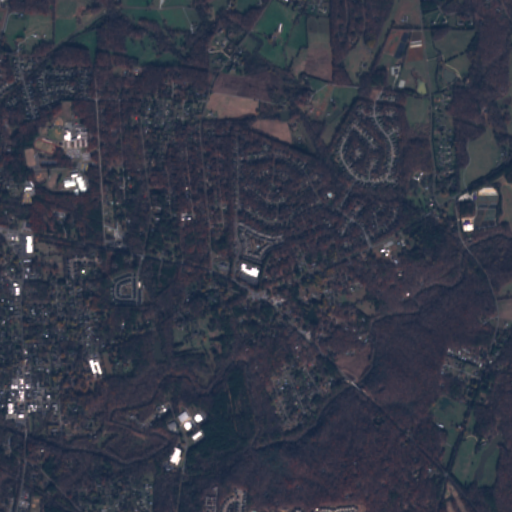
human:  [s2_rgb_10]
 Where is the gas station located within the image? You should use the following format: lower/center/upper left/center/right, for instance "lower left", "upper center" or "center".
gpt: The gas station is located in the center of the image.
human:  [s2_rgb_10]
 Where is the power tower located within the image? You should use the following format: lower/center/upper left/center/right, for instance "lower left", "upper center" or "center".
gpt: The power tower is located in the upper of the image.
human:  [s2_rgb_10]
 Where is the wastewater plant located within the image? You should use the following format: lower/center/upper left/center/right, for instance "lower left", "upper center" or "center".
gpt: The wastewater plant is located in the lower left of the image.
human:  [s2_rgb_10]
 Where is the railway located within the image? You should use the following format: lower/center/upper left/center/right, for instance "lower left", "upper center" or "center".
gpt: The railway is located in the lower left of the image.
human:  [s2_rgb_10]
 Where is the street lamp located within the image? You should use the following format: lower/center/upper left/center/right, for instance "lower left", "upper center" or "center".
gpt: The street lamp is located in the lower left of the image.
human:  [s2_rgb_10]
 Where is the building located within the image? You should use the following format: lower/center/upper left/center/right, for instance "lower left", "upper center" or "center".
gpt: There is no building in the image.